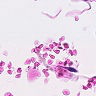
Metastatic tissue present: no